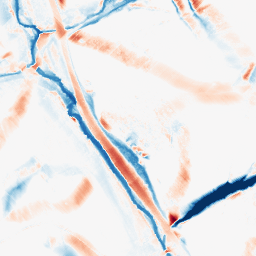
Category: morphological
Decomposition family: morphological_diamond
Decomposition parameters: operation: average
radius: 15
Upsampling method: bicubic_3x
Upsampling parameters: scale: 3
Upsampling scale: 3